Question: '''
services.AddOData();
services.AddRouting();
services.AddCors(...);
'''
> CS1920: 'IServiceContainer' does not contain a definition for 'AddOData' and thebest extension method overload 'ODataMvcBuilderExtensions.AddOData(IMvcBuilder)' requires a receiver of type 'IMvcBuilder'
I installed all packages needed here is the list of the packages in my project

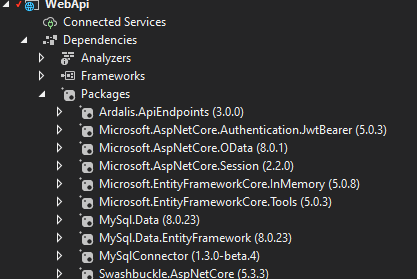
Answer: The recommended way of setting up OData services has changed as of v8 to an extension method on 'IMvcBuilder' returned by 'AddControllers()'
'''
sservices.AddControllers()
.AddOData(opt => opt.Count().Filter().Expand().Select().OrderBy().SetMaxTop(5)/* other config */);
'''
See <URL> for further info.